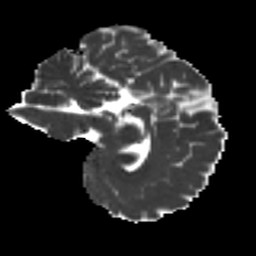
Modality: MD
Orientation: sagittal
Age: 23
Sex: male
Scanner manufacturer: ge
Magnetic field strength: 3 T
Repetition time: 7.8 s
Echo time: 0.0607 s